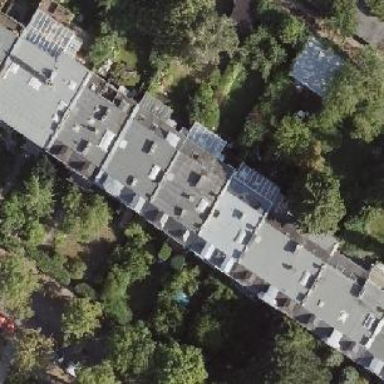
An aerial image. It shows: Terrace building.